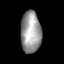
Tissue: lung
Cell type: Others
Senescence score: 0.2064
Nuclear area (px): 841
Mean DAPI intensity: 151.829